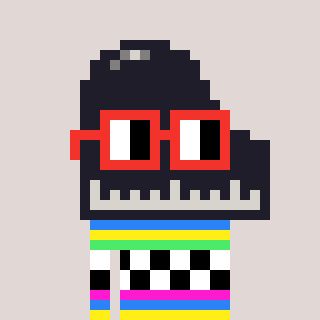
a pixel art character with square red glasses, a piano-shaped head and a bege-colored body on a warm background